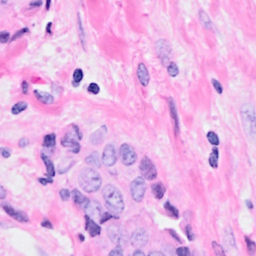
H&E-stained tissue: Breast